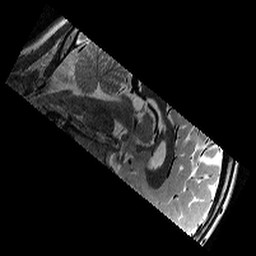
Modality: T2w
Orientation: sagittal
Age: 10
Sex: male
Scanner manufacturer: siemens
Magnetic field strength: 3 T
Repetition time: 9.23 s
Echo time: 0.067 s